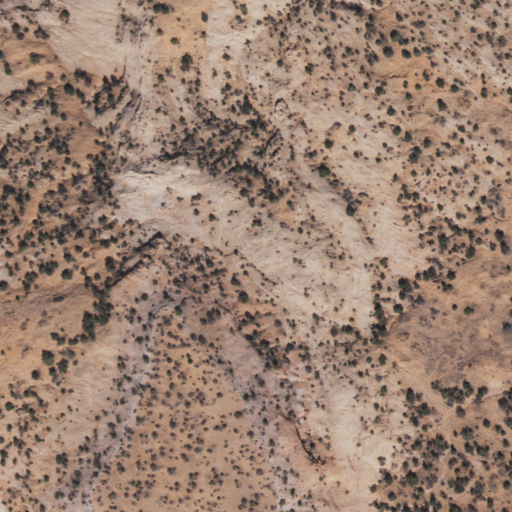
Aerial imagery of mountain in Arizona named Azansosi Mesa containing only shrub